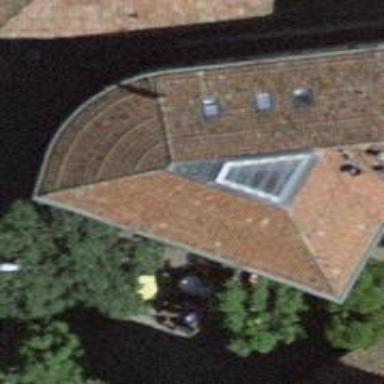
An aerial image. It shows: Restaurant.